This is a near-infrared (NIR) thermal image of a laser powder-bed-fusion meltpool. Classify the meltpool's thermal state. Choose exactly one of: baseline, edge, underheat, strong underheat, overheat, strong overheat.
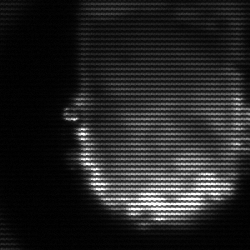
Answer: baseline